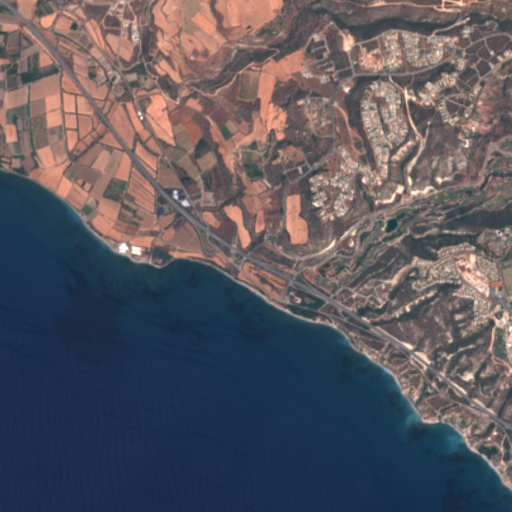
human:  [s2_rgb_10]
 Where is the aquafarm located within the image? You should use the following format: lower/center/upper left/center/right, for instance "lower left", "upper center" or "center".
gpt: The aquafarm is located in the center left of the image.
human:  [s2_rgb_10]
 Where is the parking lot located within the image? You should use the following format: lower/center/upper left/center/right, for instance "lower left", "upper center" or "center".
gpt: The parking lot is located in the lower right of the image.
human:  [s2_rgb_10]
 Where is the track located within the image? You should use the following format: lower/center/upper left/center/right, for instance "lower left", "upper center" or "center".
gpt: There is no track in the image.